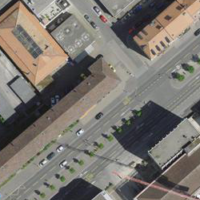
EUNIS habitat code: 54
Species observed at this site:
Bryum argenteum
Arabidopsis thaliana